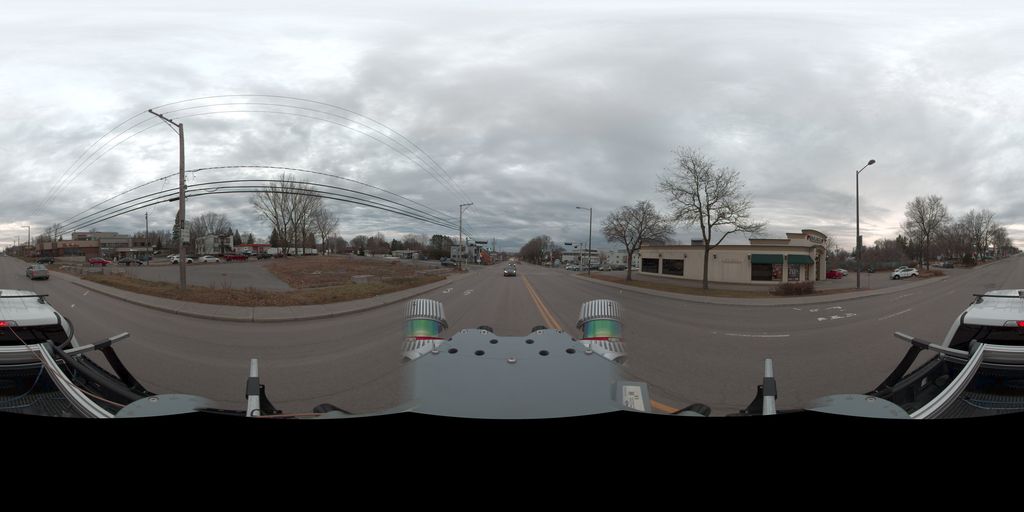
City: quebec_city